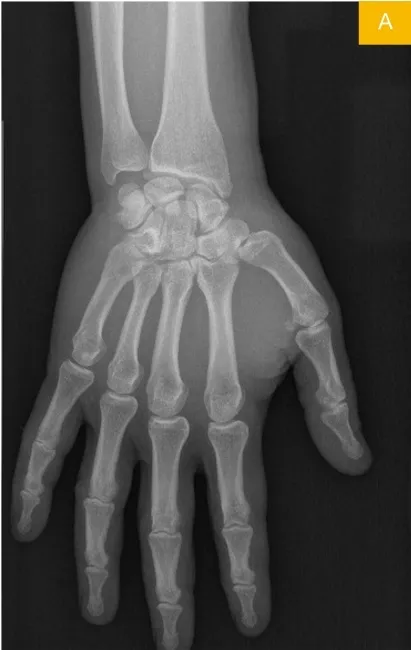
Posteroanterior.
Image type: radiology (x_ray)